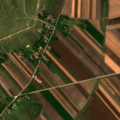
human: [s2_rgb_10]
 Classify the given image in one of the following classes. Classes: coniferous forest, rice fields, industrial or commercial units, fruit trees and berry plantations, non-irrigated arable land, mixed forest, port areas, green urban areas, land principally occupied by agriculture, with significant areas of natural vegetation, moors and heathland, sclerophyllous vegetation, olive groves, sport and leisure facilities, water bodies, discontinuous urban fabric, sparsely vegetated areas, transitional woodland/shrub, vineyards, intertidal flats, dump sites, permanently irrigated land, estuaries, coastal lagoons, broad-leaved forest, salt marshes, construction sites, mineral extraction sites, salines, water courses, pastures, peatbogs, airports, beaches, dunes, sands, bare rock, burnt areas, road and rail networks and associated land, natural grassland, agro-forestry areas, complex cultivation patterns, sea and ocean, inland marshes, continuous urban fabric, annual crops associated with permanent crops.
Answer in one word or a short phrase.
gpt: non-irrigated arable land, pastures, complex cultivation patterns